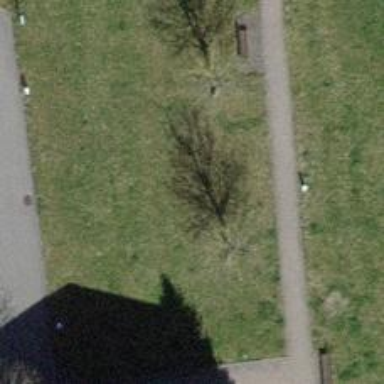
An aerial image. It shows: Brown bench in the vicinity.